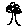
Label: tree